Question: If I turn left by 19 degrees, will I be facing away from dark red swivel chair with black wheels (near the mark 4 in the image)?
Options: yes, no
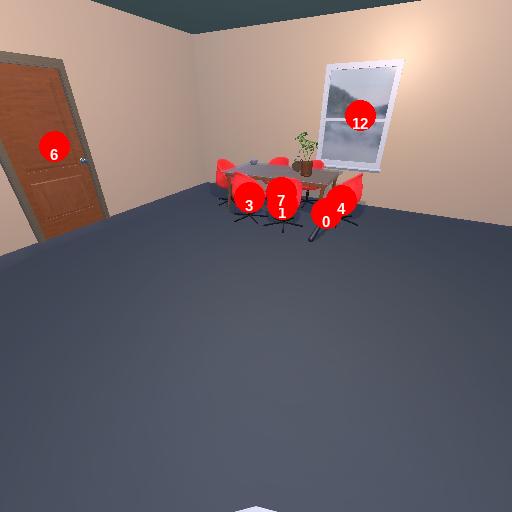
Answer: yes